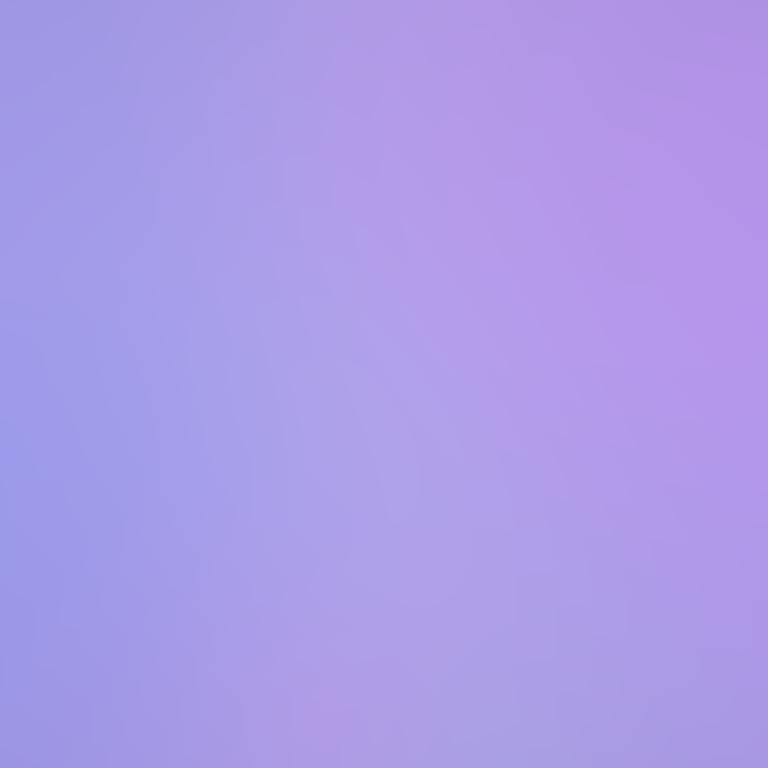
Abstract light effect, smooth gradient from soft lavender to light purple, calm atmosphere, diffuse light, no room, no furniture, no objects.